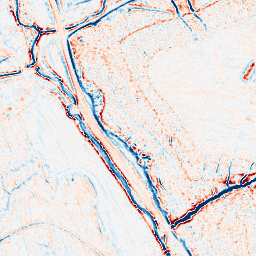
Category: edge_preserving
Decomposition family: bilateral
Decomposition parameters: d: 9
sigma_color: 25
sigma_space: 50
Upsampling method: quintic
Upsampling parameters: scale: 8
Upsampling scale: 8